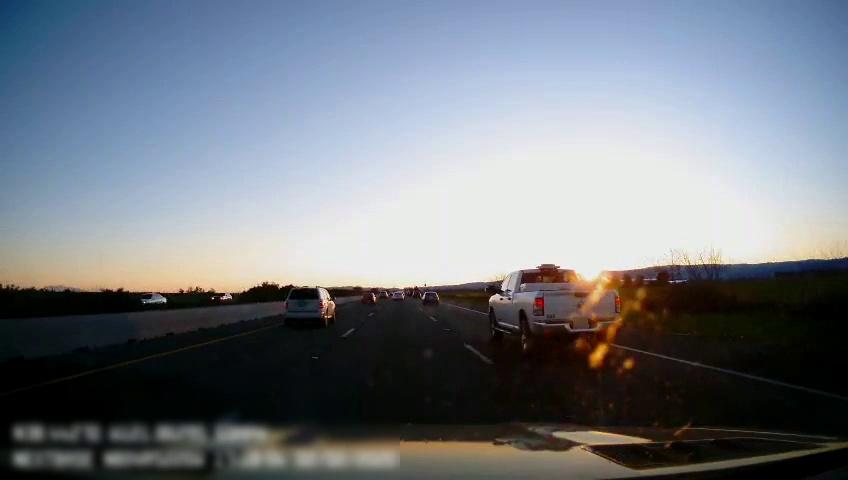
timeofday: Dusk/Dawn/Twilight
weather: Sunny
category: Drivable Space
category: Vehicles | Car
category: Vehicles | Car
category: Vehicles | Car
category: Vehicles | Truck
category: Vehicles | Car
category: Vehicles | SUV
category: Vehicles | Car
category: Lanes | Current Lane
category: Lanes | Alternate Lane
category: Lanes | Alternate Lane
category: Lanes | Alternate Lane